Question: My React component named 'Person' prints twice on the screen,once without props & once with props.
'''
//App.js
import React, { Component } from 'react';
import './App.css';
import Person from './Person/Person'
class App extends Component {
render() {
return (
<div className="App">
<h1>Hello I am Arjun</h1>
<Person>But What's The Language?</Person>
<Person technology="React" syntax="JSX"/>
</div>
);
}
}
export default App;
'''
'''
//Person.js
import React from 'react'
const person = (props) => {
return (
<div>
<p>{props.children}</p>
<p>The technology used is {props.technology} & the syntax
is {props.syntax}</p>
</div>
)
};
export default person
'''
And this is the output :

How can I solve this problem?
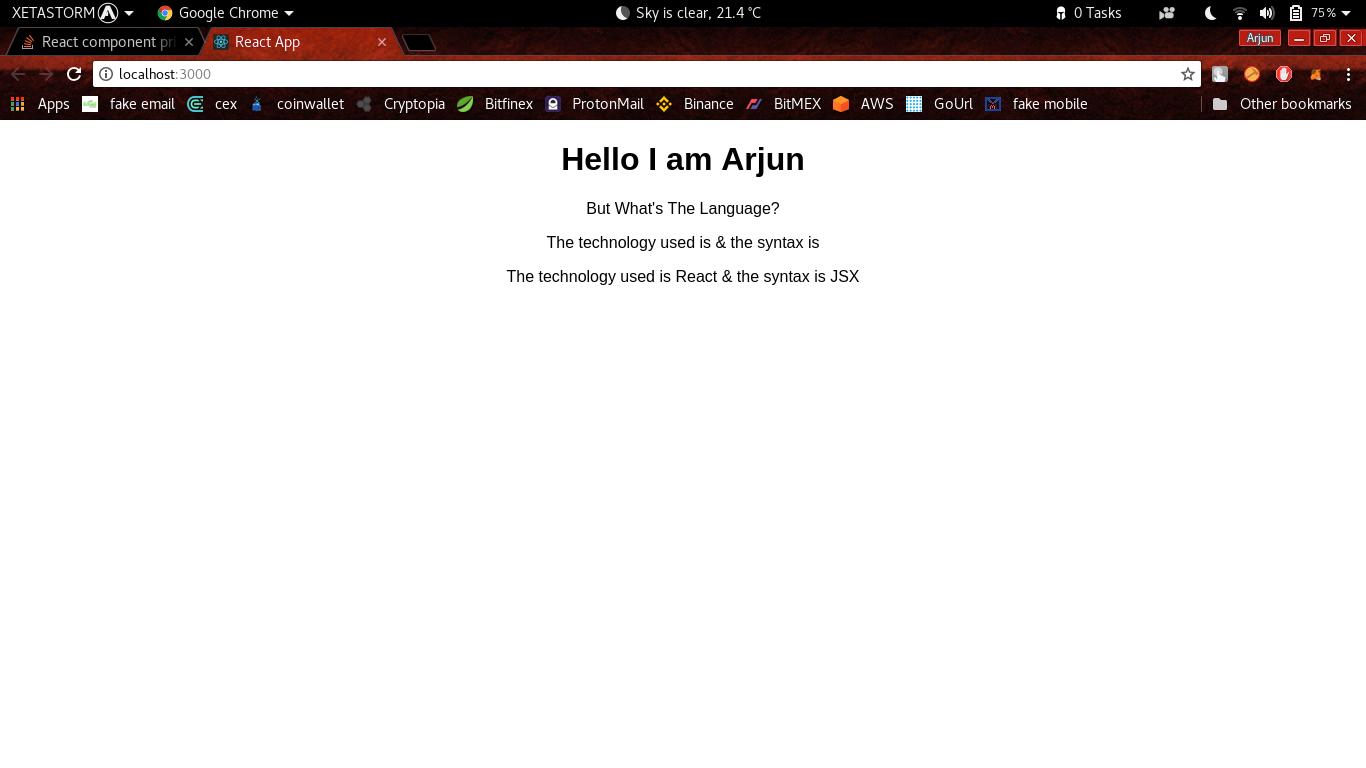
Answer: The issue is that you in fact render your component twice. You should have only one '<Person />' Tag in your 'App' component:
'''
//App.js
import React, { Component } from 'react';
import './App.css';
import Person from './Person/Person'
class App extends Component {
render() {
return (
<div className="App">
<h1>Hello I am Arjun</h1>
<Person technology="React" syntax="JSX">But What's The Language?</Person>
</div>
);
}
}
export default App;
'''